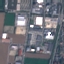
Land use / land cover class: Industrial